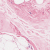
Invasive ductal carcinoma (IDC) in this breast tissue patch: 0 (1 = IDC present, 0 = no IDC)